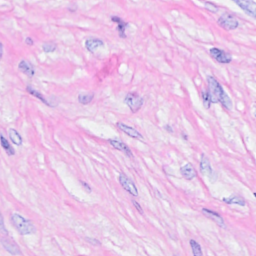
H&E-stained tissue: Breast